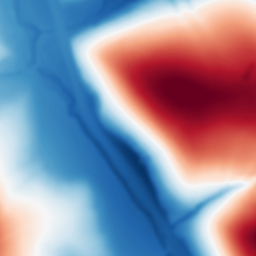
Category: multiscale
Decomposition family: dog_multiscale
Decomposition parameters: sigma_ratio: 2
n_scales: 6
base_sigma: 2
Upsampling method: lanczos
Upsampling parameters: scale: 8
Upsampling scale: 8